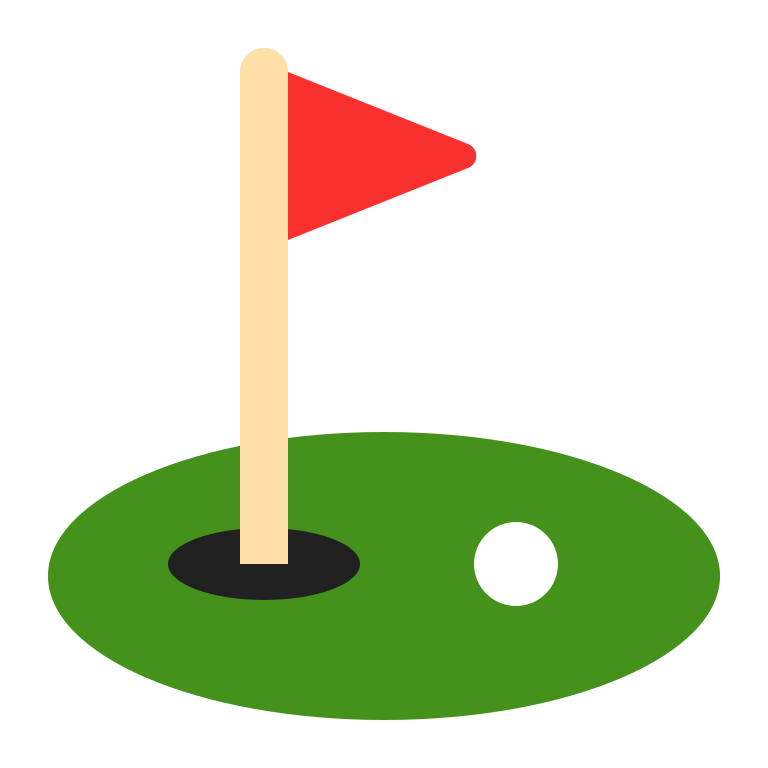
flag in hole flat